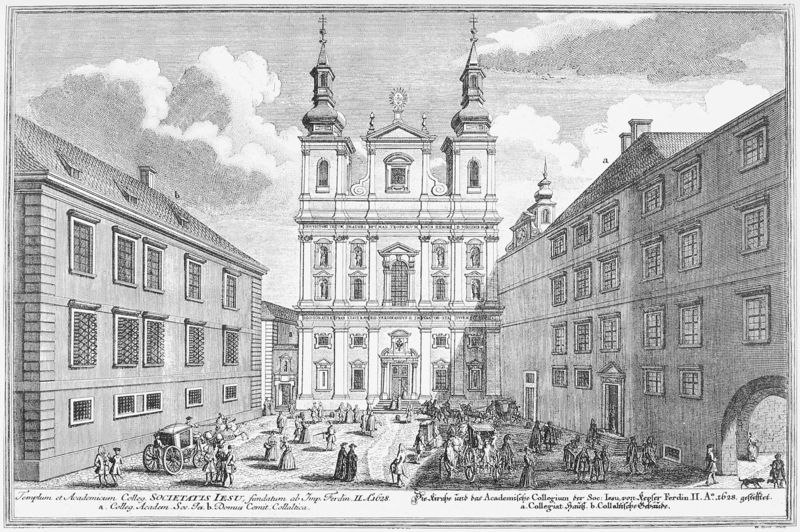
Titel: Wien, ehemaliger Universitätsplatz
Schlagwörter: himmel, schatten, wolken, kirchturm, menschen, fenster, straße, dach, hund, weg, häuser, gitter, kirche, front, pferde, schrift, bogen, fassade, fassaden, grafik, kutsche, kutschen, platz, durchgang, tor, kreuz, türme, torbogen, druck, rathaus, portal, etagen, hääuser